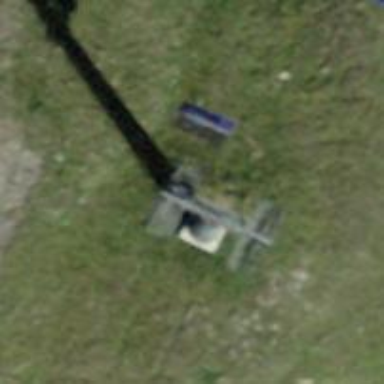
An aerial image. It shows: Pylon for aerialway.